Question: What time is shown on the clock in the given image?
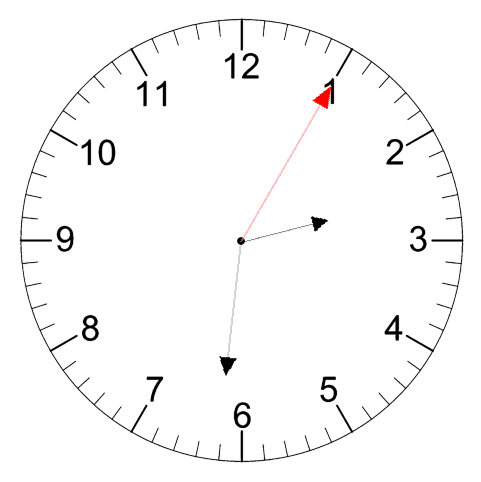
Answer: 02:31:05